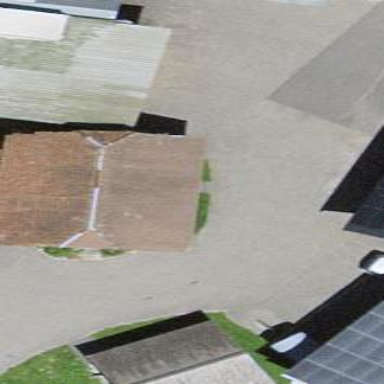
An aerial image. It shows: Barn.